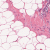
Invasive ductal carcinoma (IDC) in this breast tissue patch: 1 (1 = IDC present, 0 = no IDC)